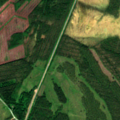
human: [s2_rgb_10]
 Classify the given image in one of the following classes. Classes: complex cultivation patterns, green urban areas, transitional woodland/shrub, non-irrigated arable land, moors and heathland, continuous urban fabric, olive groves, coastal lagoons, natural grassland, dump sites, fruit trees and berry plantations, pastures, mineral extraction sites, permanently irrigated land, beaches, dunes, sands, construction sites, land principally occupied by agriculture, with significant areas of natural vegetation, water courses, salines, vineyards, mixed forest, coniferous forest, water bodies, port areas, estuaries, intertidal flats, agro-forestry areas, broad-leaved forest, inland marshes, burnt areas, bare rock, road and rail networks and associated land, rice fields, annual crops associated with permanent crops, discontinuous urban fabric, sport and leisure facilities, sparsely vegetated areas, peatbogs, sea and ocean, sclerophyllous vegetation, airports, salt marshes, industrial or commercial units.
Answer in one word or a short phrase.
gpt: coniferous forest, transitional woodland/shrub, peatbogs